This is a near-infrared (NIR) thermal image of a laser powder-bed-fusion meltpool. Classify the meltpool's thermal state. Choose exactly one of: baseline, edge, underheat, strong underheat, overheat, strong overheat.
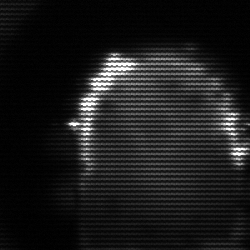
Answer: baseline